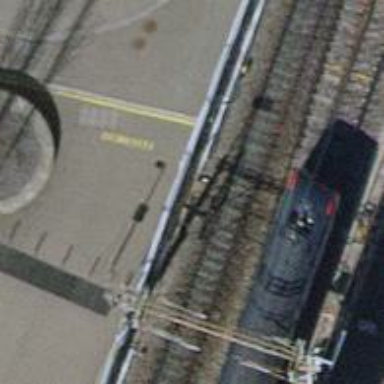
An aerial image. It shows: Railway switch.